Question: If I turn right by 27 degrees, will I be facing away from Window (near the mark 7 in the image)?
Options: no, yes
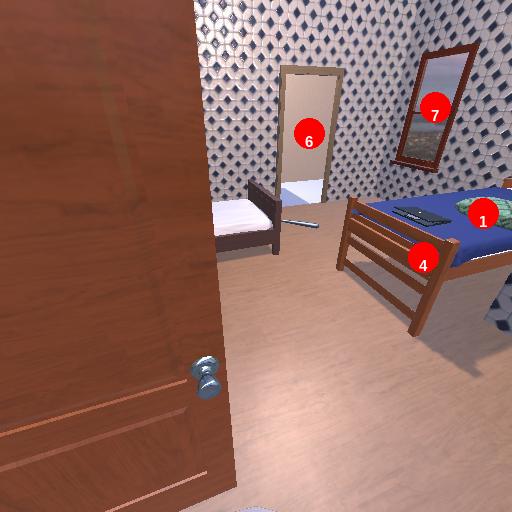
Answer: no